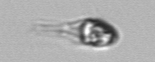
Label: Balanion